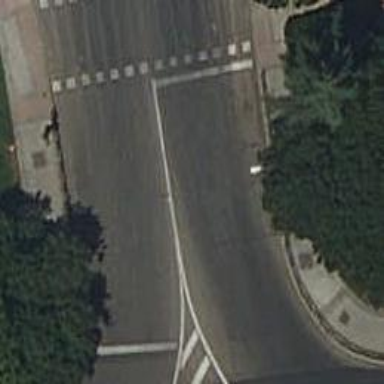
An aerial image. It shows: Road with traffic signals.